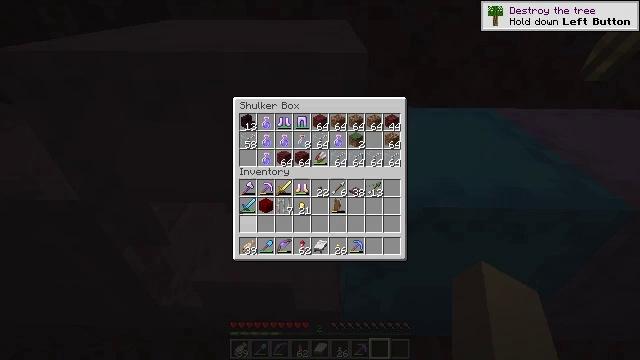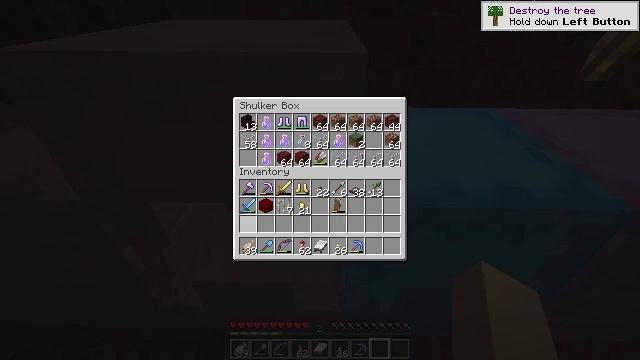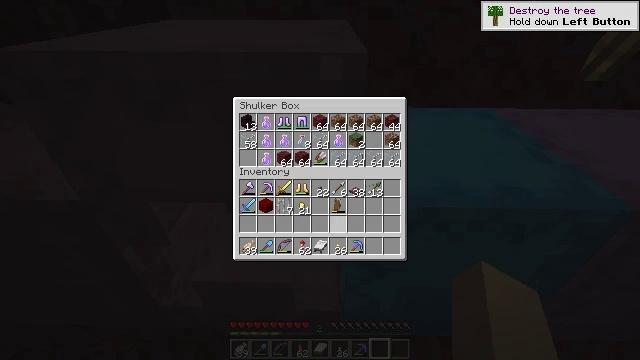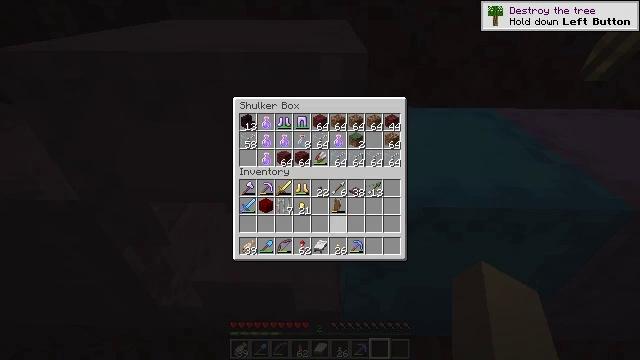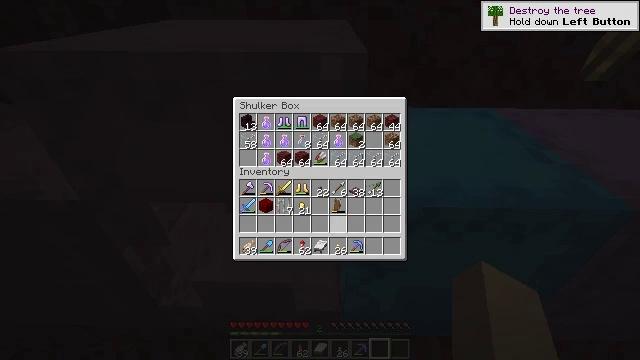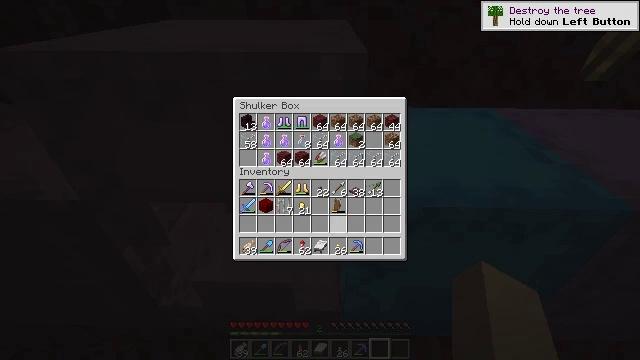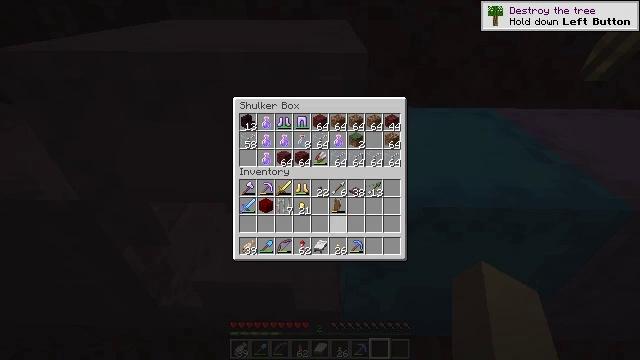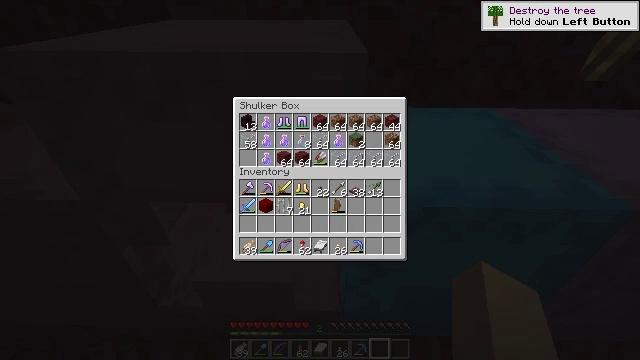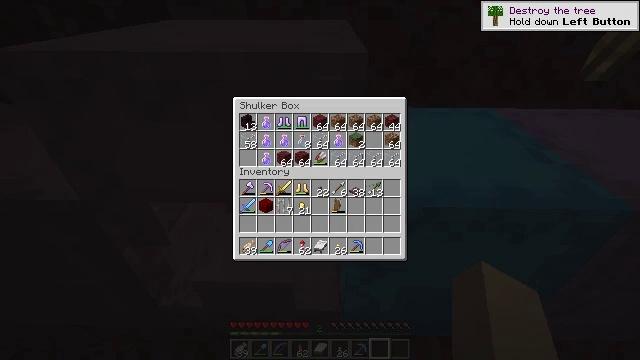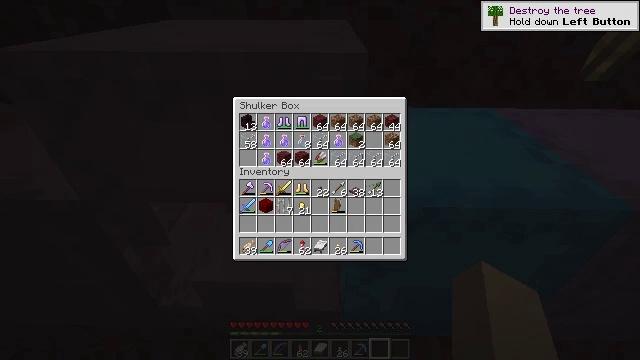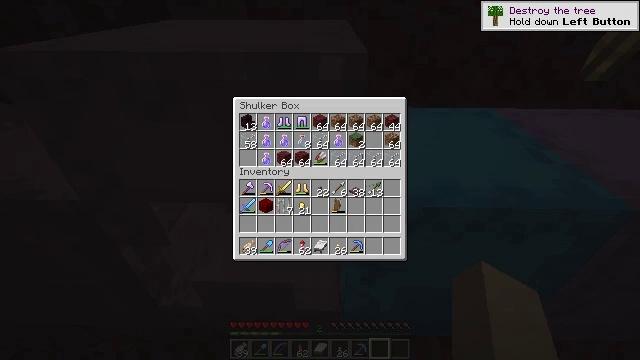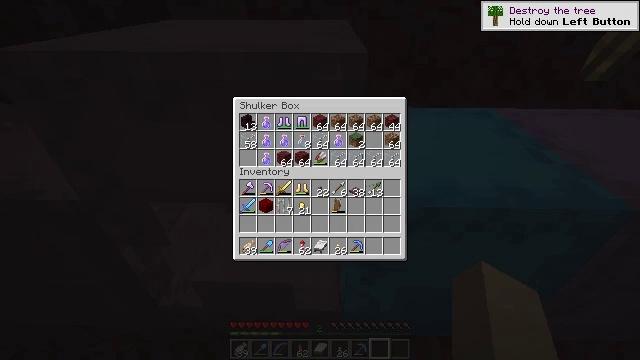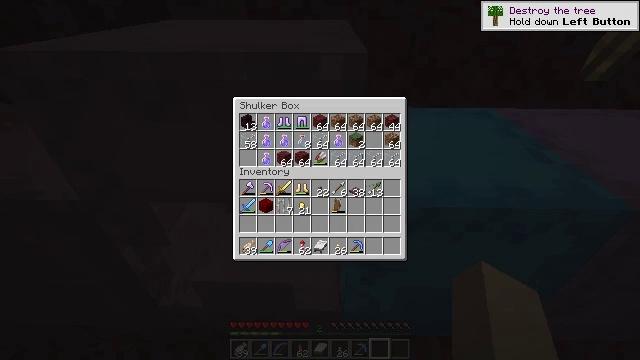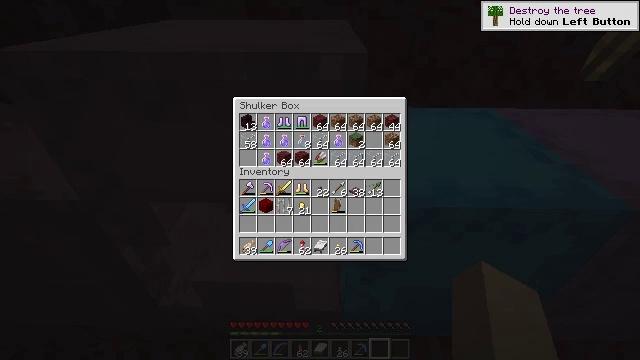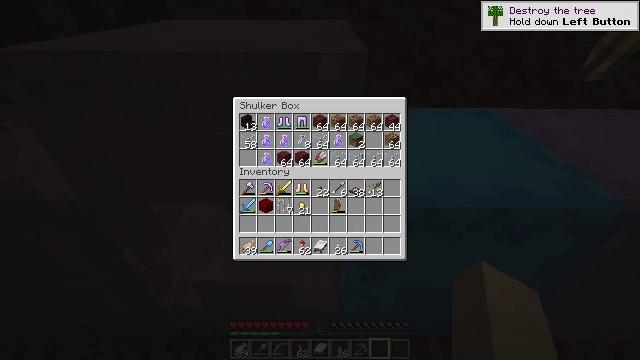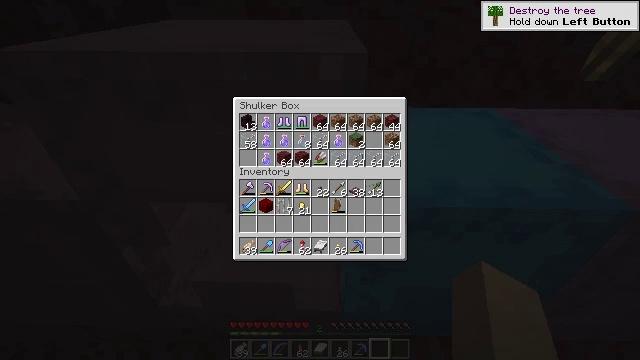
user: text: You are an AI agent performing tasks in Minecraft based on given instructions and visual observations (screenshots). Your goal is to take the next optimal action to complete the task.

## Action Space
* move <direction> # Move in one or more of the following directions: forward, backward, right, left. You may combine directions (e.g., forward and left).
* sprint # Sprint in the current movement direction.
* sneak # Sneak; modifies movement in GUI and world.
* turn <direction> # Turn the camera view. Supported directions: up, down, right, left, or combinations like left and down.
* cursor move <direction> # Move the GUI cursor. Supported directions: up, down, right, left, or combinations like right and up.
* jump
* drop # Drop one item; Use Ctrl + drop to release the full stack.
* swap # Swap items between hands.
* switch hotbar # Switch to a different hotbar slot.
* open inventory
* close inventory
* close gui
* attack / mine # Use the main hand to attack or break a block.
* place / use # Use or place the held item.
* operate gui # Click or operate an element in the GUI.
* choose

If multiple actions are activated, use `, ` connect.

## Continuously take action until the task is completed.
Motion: motion action
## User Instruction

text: Drop a golden sword.
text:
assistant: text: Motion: open gui
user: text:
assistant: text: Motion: cursor move right
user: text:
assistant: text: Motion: no_op
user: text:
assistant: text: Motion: no_op
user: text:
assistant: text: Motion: no_op
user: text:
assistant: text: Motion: cursor move down
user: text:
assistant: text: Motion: no_op
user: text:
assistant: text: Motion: no_op
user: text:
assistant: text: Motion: no_op
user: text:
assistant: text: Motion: no_op
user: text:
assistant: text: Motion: no_op
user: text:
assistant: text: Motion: no_op
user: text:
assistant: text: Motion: no_op
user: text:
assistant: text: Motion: no_op
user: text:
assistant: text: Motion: no_op
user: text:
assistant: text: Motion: no_op
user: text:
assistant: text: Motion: no_op
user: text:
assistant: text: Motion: no_op
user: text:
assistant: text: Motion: no_op
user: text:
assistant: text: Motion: no_op
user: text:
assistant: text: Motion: no_op
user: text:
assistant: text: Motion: no_op
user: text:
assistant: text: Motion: no_op
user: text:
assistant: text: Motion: no_op
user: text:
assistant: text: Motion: no_op
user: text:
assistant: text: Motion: no_op
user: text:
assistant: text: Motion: no_op
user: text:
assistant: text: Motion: no_op
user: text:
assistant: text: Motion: no_op
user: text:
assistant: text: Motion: no_op